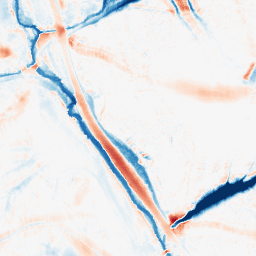
Category: morphological
Decomposition family: morphological_ellipse
Decomposition parameters: operation: average
width: 30
height: 30
Upsampling method: bspline
Upsampling parameters: scale: 8
Upsampling scale: 8